Aerial crown-view tile of a tropical tree (Barro Colorado Island, Panama), acquired 20250616:
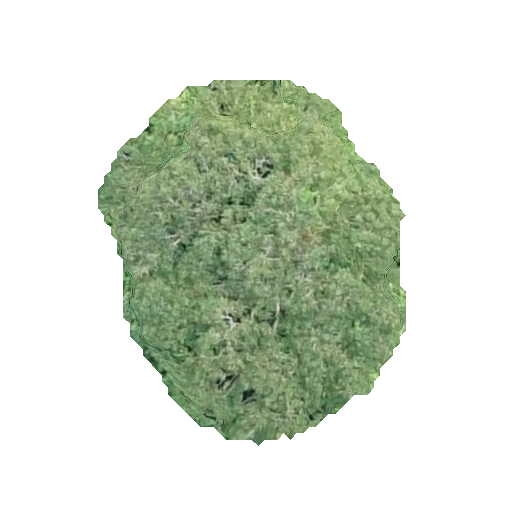
Species: Astronium graveolens
GBIF accepted scientific name: Astronium graveolens
Crown area: 120.469 m²